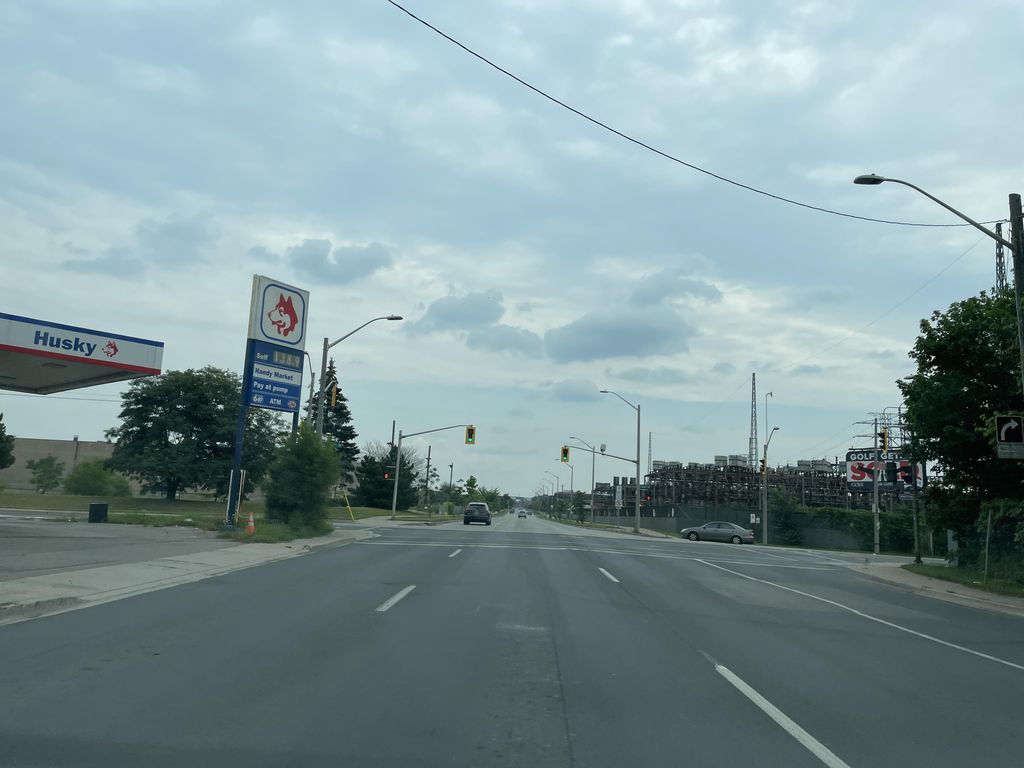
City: hamilton